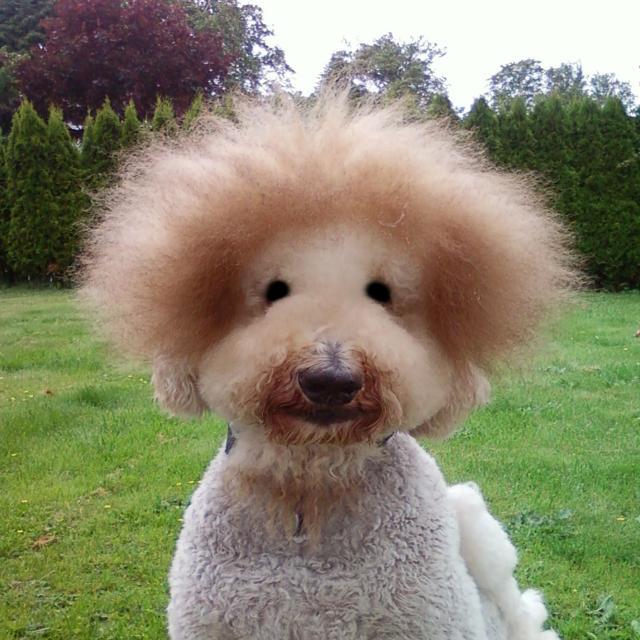
Healthy canine skin — no visible lesions, inflammation, or abnormalities. The skin and coat appear normal.